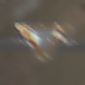
Verkehrszeichen: VorfahrtGewaehren
Umgebung: Outdoor, Urban
Tageszeit: Midday
Wetter: Clear
Licht: Natural
Jahreszeit: NotSpecified
Kontrast: HighContrast